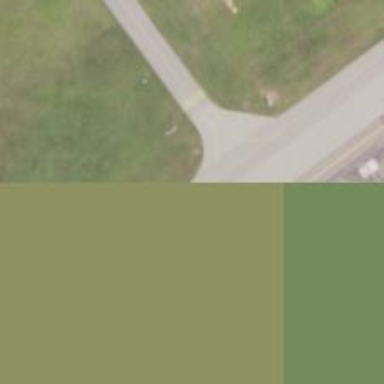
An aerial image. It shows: View of taxiway at the airport.